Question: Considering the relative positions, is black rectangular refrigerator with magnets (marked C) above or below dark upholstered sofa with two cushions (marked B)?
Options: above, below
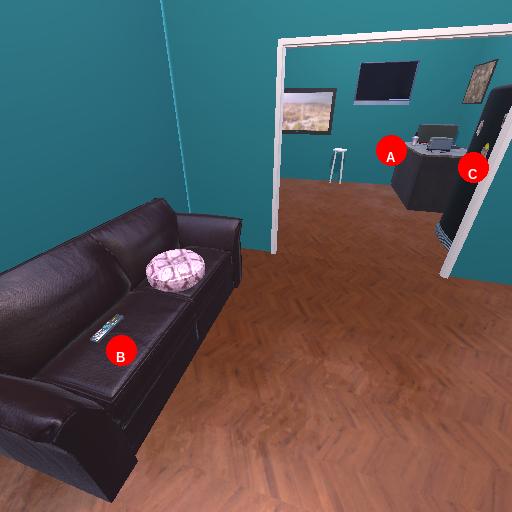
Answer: above